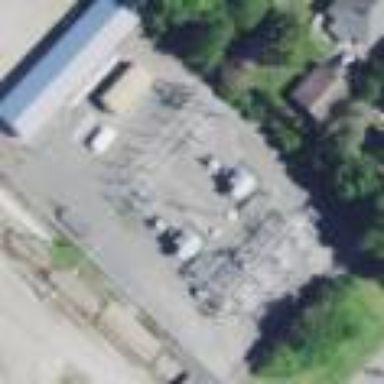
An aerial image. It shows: Distribution-level power substation.